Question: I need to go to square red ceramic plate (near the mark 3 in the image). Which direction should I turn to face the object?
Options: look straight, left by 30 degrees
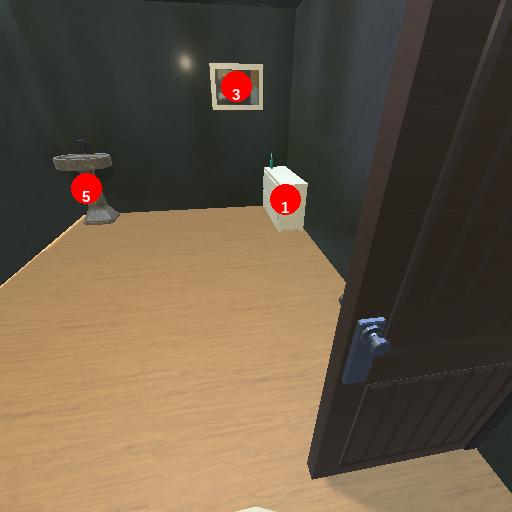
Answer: look straight